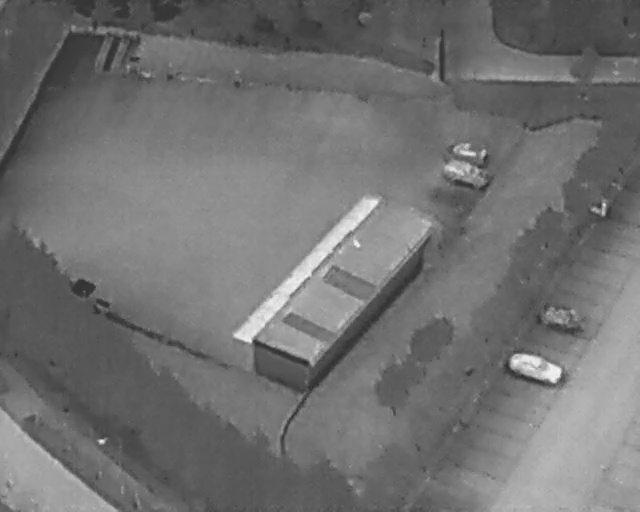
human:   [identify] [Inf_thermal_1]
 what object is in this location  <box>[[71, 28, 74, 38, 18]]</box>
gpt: <ref>1 medium car at the right</ref>

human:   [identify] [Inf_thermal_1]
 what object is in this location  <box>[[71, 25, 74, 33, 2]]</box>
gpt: <ref>1 medium car at the top right</ref>

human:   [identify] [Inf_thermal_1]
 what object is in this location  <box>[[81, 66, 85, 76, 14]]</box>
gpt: <ref>1 medium car at the bottom right</ref>